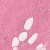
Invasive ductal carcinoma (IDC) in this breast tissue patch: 0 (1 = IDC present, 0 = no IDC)